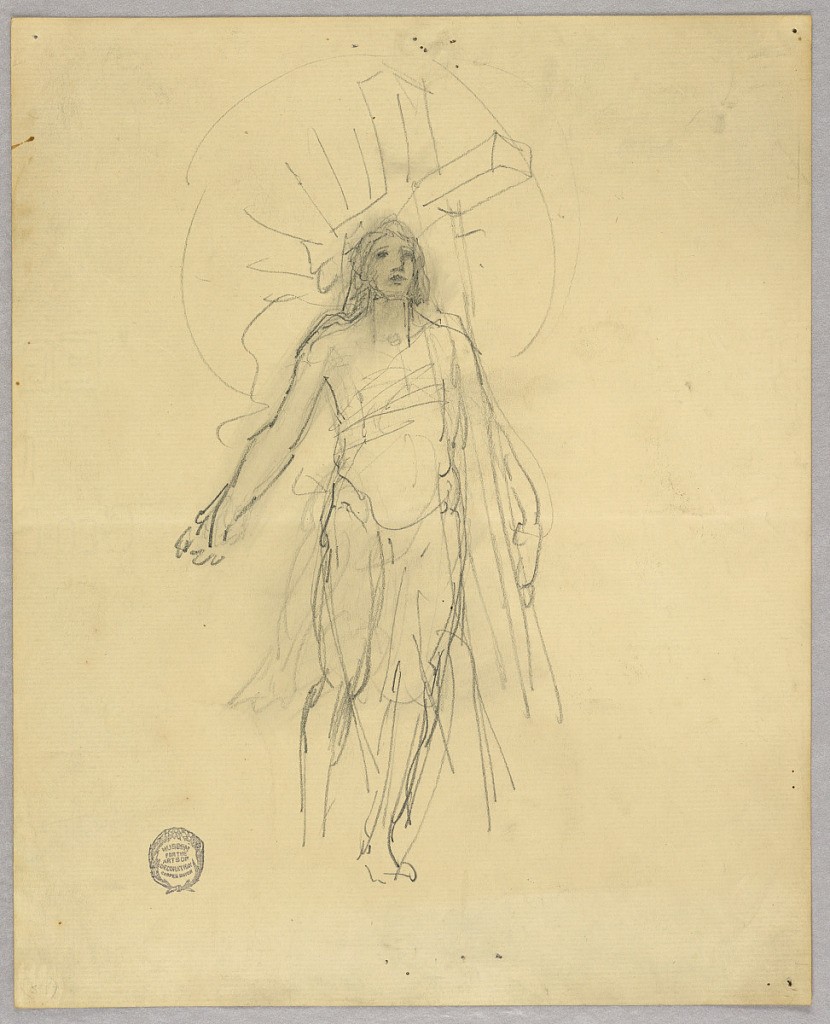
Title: Sketch for Central Figure in the Ascension
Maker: Francis Augustus Lathrop, American, 1849–1909
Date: ca. 1895
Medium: Graphite on laid paper
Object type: Drawing
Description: Figure standing center, facing slightly to the right, gaze directed upwards. His left arm is around a cross.